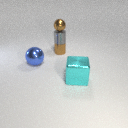
small brown metal cylinder behind large blue metal sphere